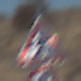
Verkehrszeichen: FussgaengerRechts
Zusatzzeichen unten: Geschwindigkeit5
Umgebung: Outdoor, Nature
Tageszeit: Midday
Wetter: Clear
Licht: Natural
Jahreszeit: NotSpecified
Kontrast: HighContrast